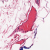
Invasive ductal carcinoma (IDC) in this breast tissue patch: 0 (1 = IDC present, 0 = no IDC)